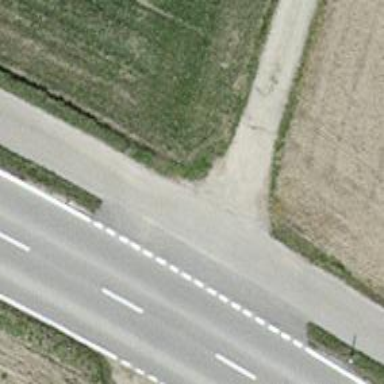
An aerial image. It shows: Asphalt cycleway.